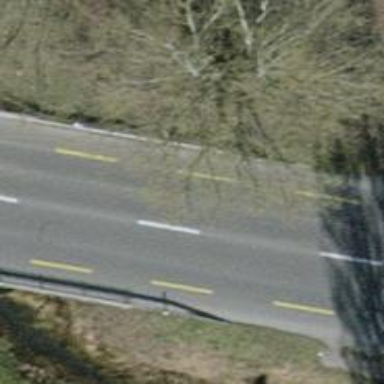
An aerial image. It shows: Bridge with asphalt surface over primary highway. There is designated cycle lane on the bridge.